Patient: sex F, age 59
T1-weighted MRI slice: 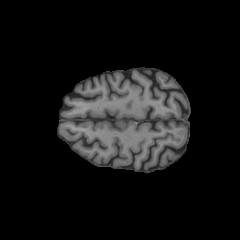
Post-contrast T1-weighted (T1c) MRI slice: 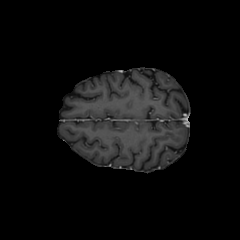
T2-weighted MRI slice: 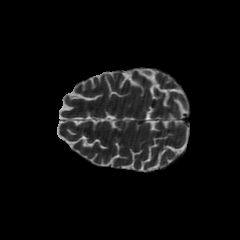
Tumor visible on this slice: no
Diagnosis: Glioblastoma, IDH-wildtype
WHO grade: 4